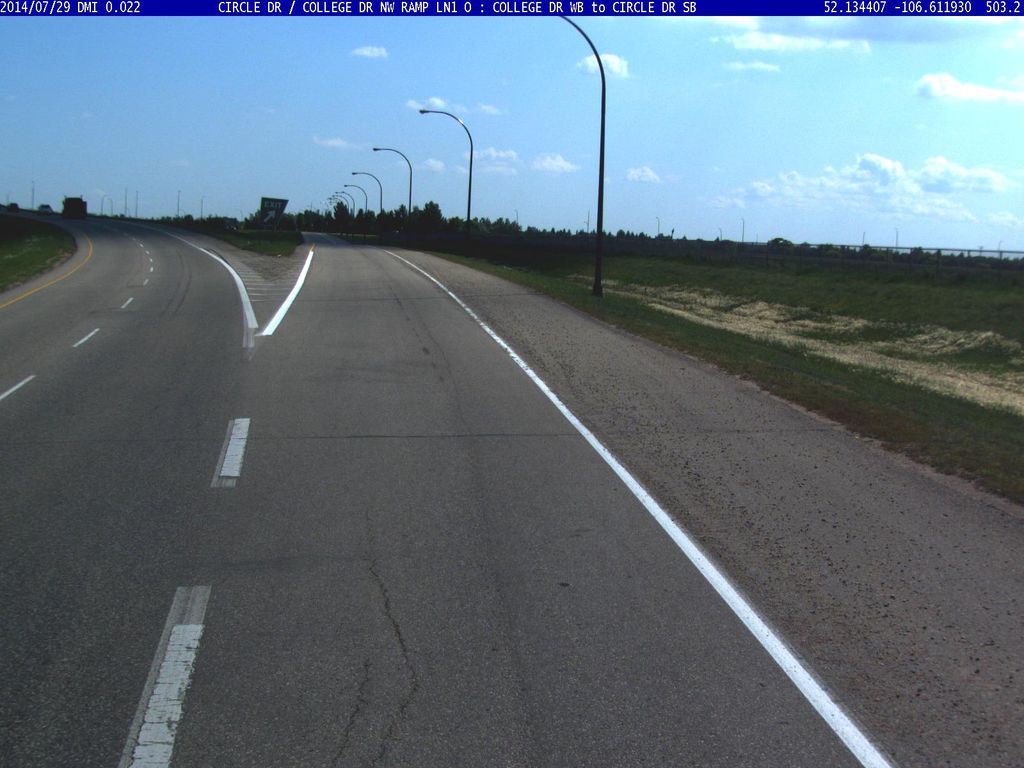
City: saskatoon